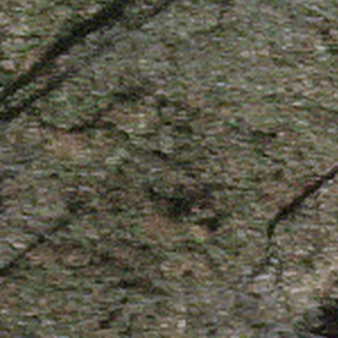
Label: other